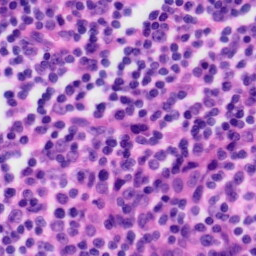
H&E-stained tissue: Tonsil